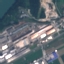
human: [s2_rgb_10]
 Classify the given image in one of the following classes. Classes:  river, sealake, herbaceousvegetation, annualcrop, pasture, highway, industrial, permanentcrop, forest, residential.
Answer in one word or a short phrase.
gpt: Industrial